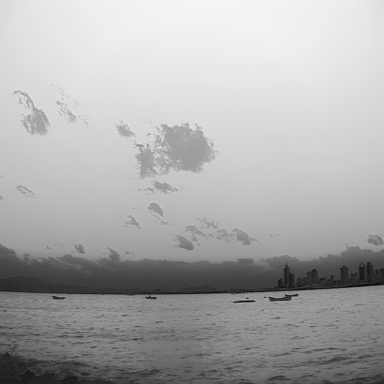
There are four bulk_carriers in the infrared image.